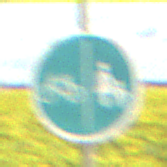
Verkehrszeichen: GetrennterRadUndGehwegRadwegLinks
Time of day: Midday
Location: Outdoor (RoadRail)
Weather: PartlyCloudy
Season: NotSpecified
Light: Natural